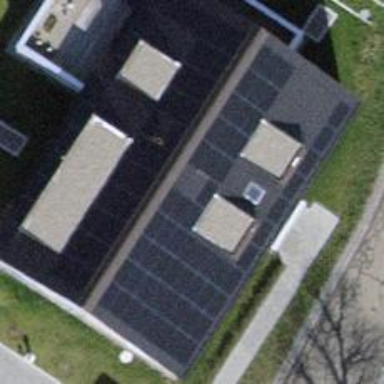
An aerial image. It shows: Small solar photovoltaic panel generator installed on roof.